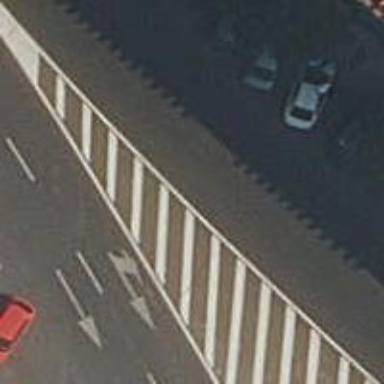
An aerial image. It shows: Tertiary road with asphalt surface and cycle track on the left side.